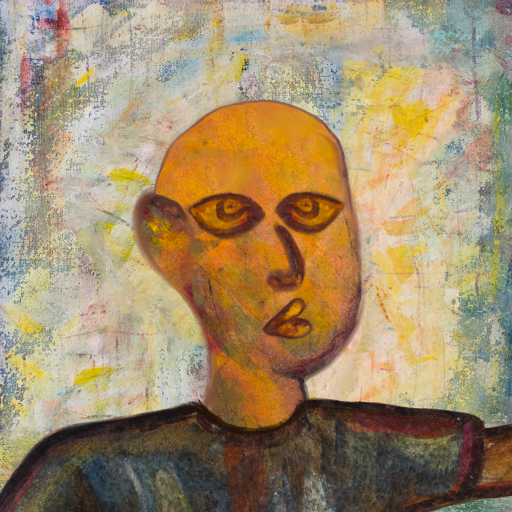
Background: Irani, Head And Neck Side: Gypsy_Mother, Face Side: Comrade, Bust: Mosgoul, Hair Side: Blank, Head Accessory: Blank, Second Necklace: Blank, Necklace: Blank, Baby: Blank